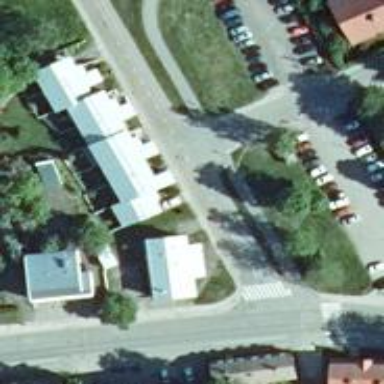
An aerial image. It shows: Tertiary road with asphalt surface. There is separate sidewalk along the road.